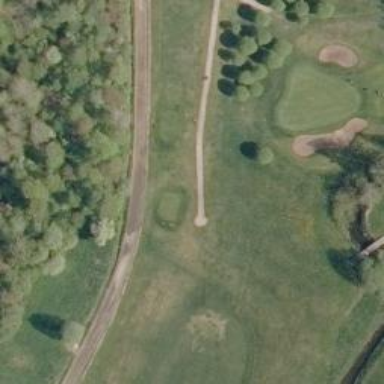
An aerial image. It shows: Service road designated as golf cart path.